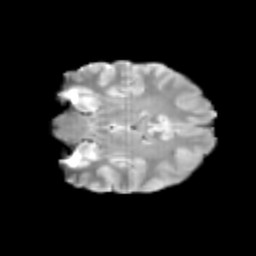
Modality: T2w
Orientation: coronal
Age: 13
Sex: female
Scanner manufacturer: siemens
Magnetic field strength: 3 T
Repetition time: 3.8 s
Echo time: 0.07 s